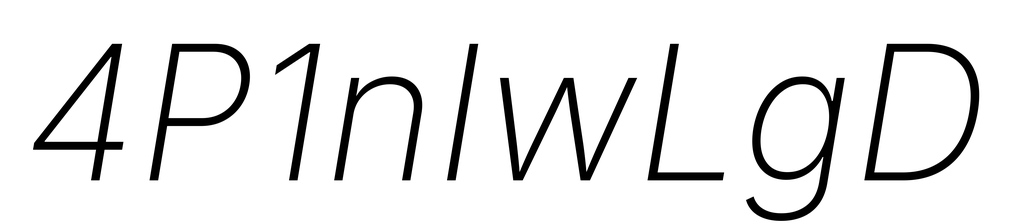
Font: Inter-Italic_ExtraLight_Italic